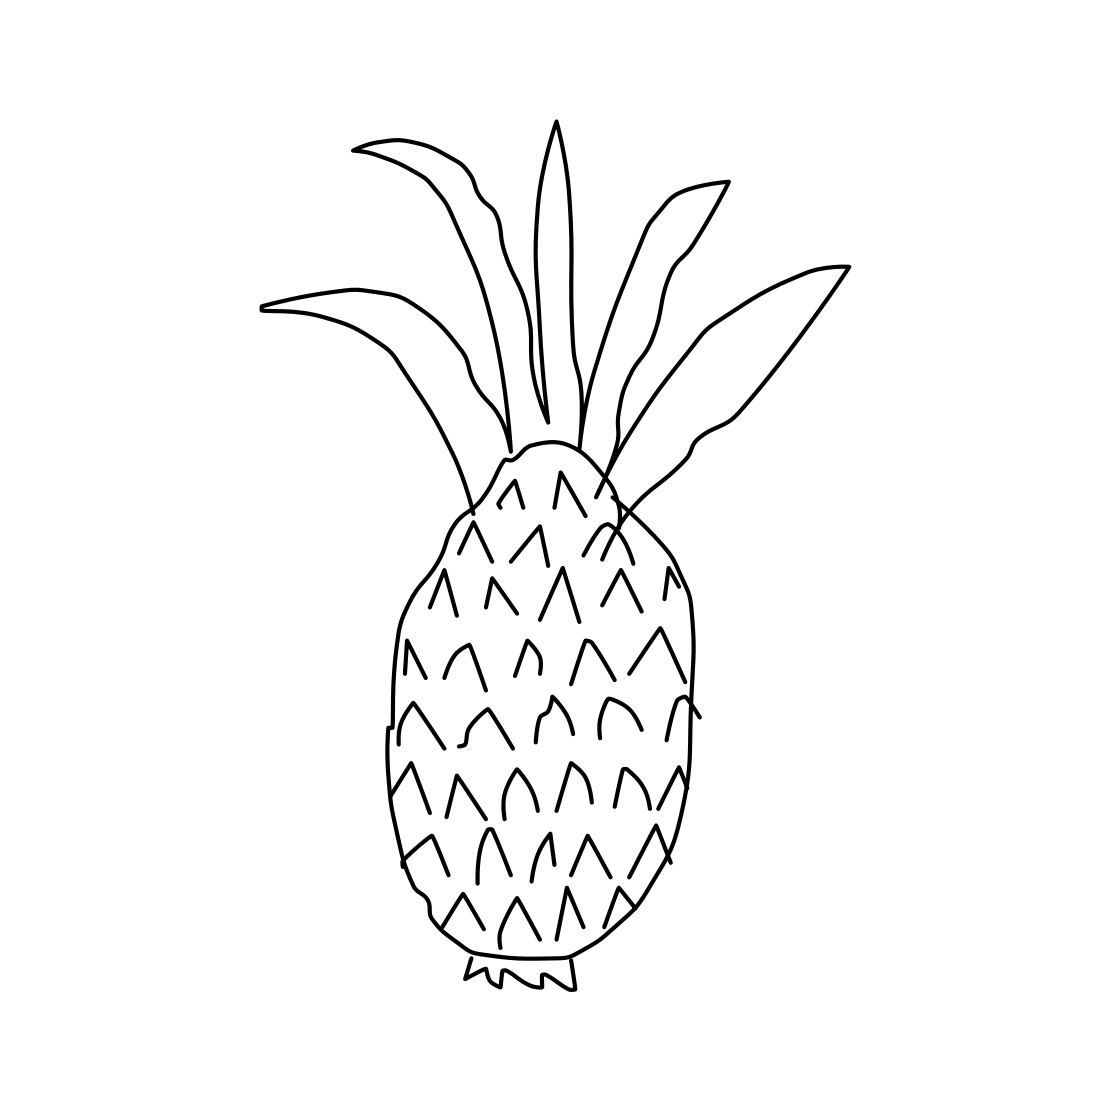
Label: pineapple